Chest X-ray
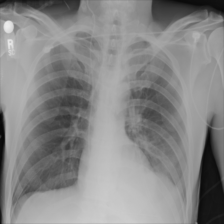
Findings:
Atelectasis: negative
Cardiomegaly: negative
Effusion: negative
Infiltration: negative
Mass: negative
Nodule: negative
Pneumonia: negative
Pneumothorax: negative
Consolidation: negative
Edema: negative
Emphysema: negative
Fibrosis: negative
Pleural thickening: negative
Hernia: negative